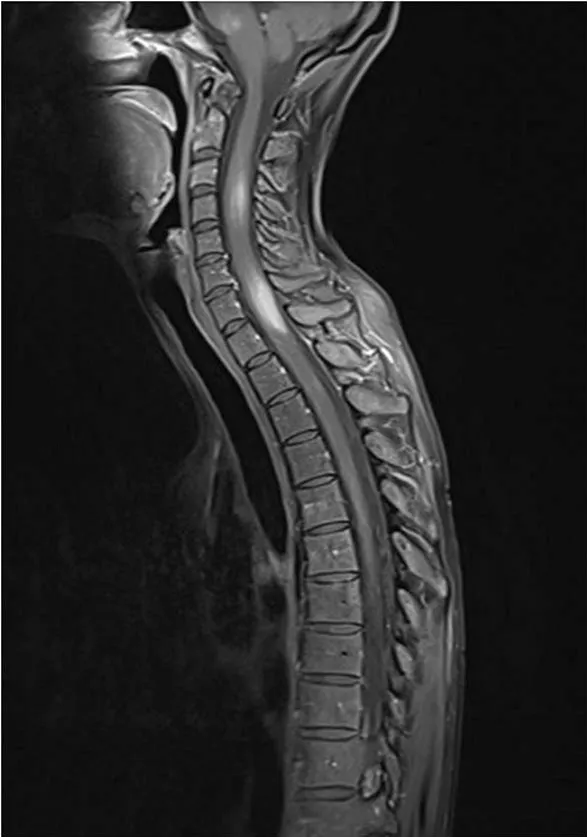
Hyperintense lesions in medulla oblongata and in cervical and upper thoracic spinal cord in contrast enhanced, fat suppressed T1 MRI technique.
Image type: radiology (mri)